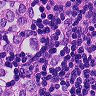
Metastatic tissue present: yes